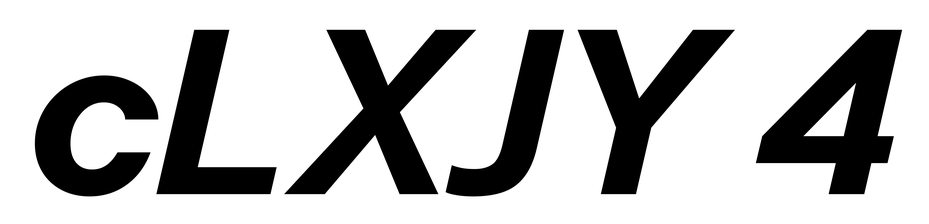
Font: InstrumentSans-Italic_Bold_Italic